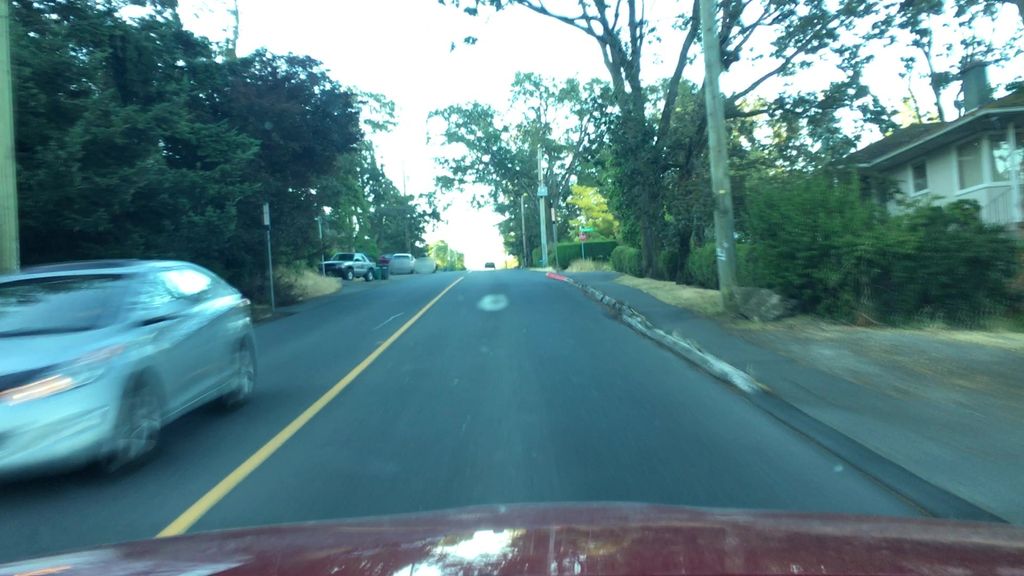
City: victoria